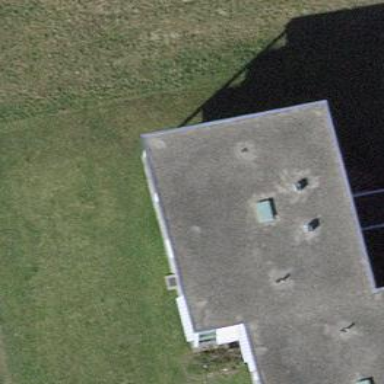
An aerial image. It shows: Building with flat roof.